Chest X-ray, PA view. Patient: 58 years old, sex M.
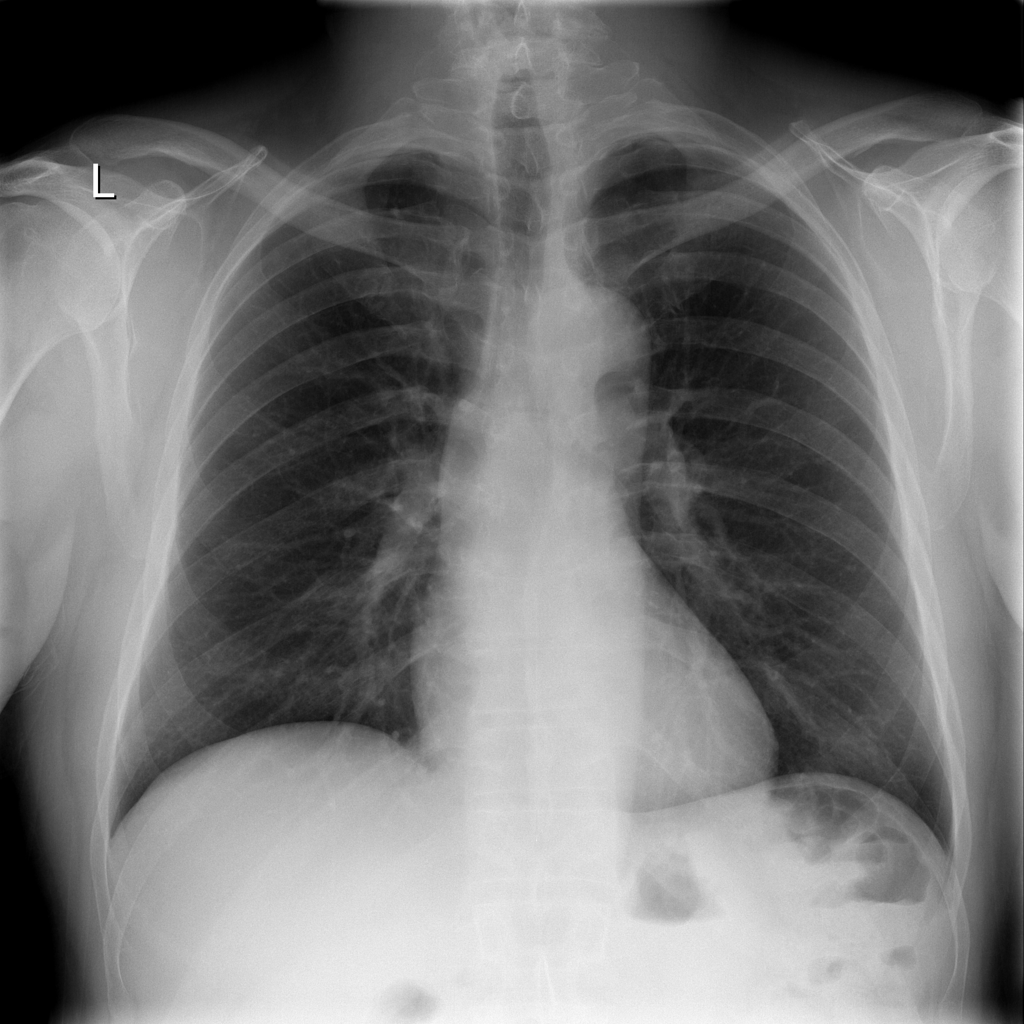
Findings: No Finding